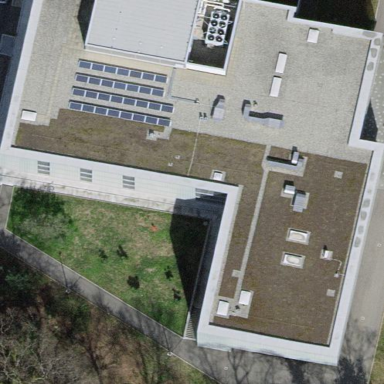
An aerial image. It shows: School building.